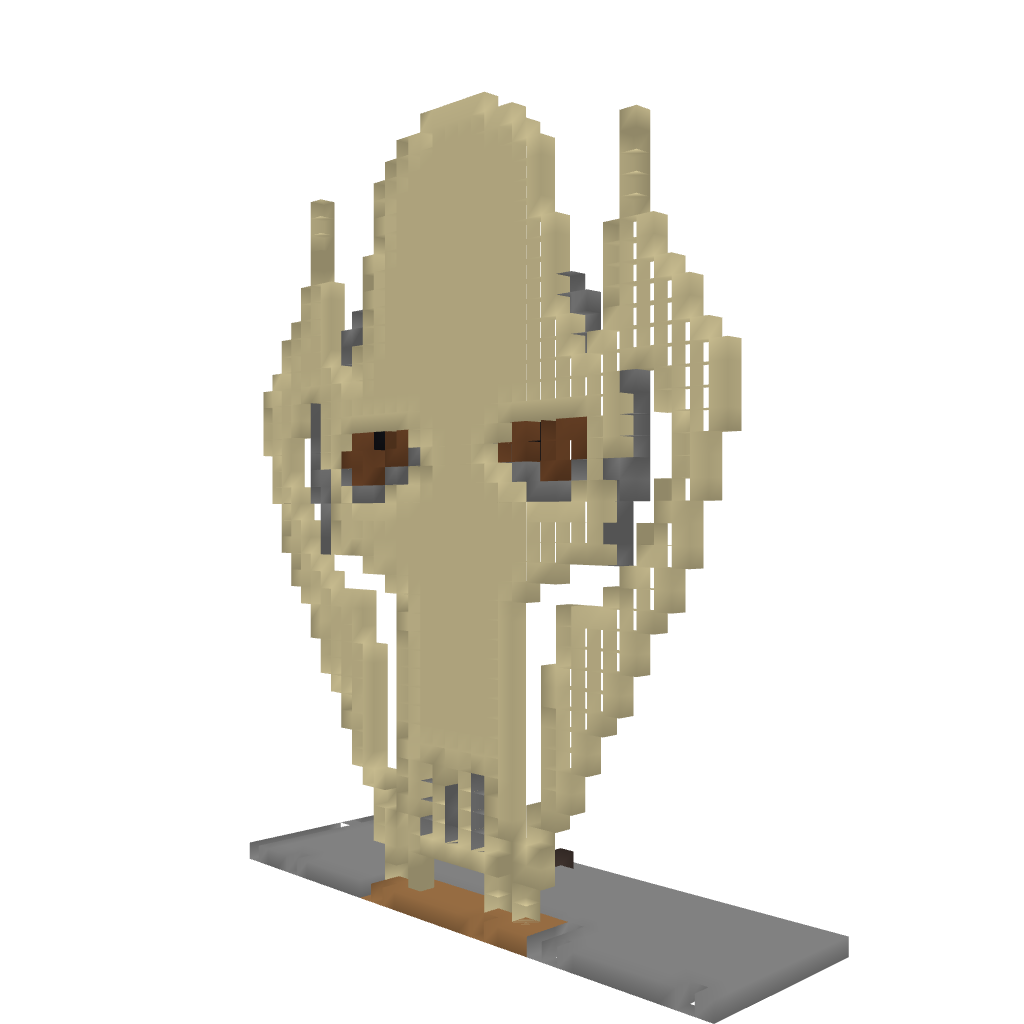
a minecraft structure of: General Grievous